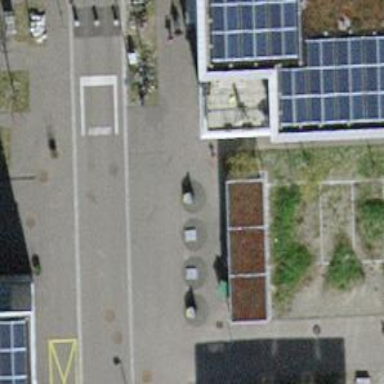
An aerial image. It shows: Recycling container for recycling.